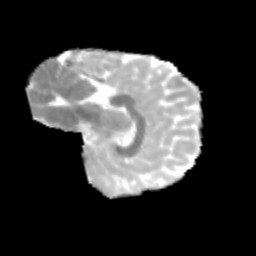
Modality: MD
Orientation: sagittal
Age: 11
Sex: male
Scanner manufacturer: siemens
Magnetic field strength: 3 T
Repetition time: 3.8 s
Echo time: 0.07 s